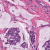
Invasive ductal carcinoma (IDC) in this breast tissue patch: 0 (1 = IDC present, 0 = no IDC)